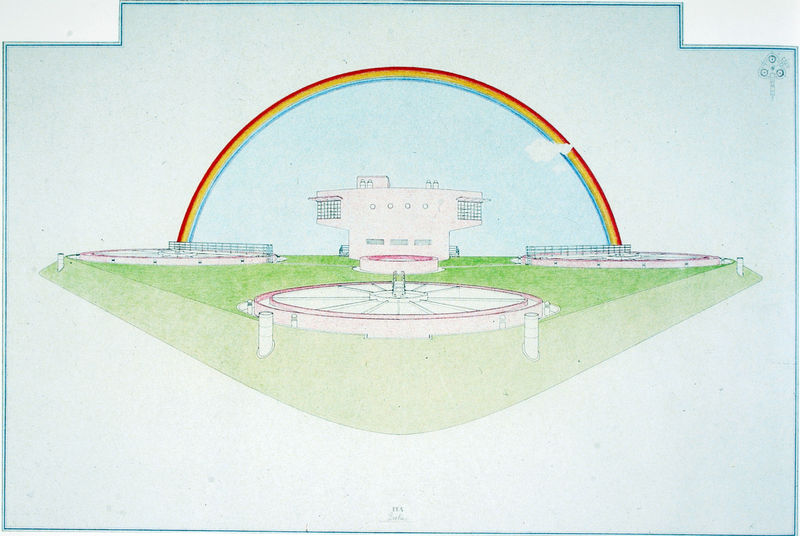
Titel: Perspektivische Ansicht von Westen
Künstler: Gustav Peichl
Standort: Berlin
Institution: PEA (Phosphat-Eleminations-Anlage)
Schlagwörter: zeichnung, haus, rund, kuppel, form, rondell, regenbogen